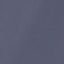
Land use / land cover: SeaLake